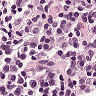
Metastatic tissue present: no